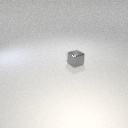
small gray metal cube